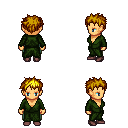
a pixel art fantasy rpg character, female body template, human, tanned skin, green robe, teal pants, blonde bedhead hairstyle, maroon shoes, four views (front, back, left, right), 2x2 character sprite sheet, small pixel art, hard edges, no anti-aliasing